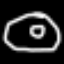
Label: donut